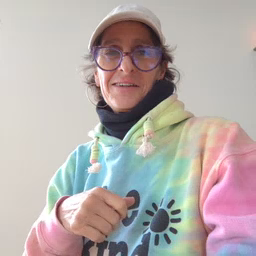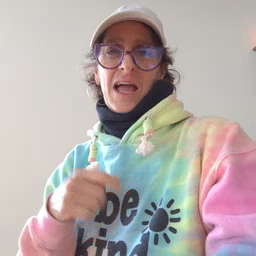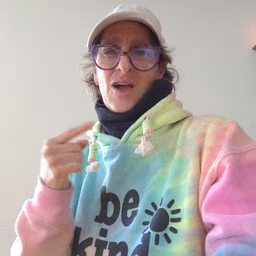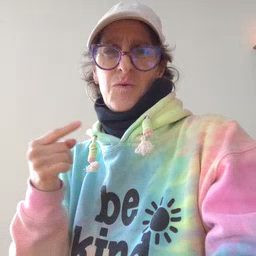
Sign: owie